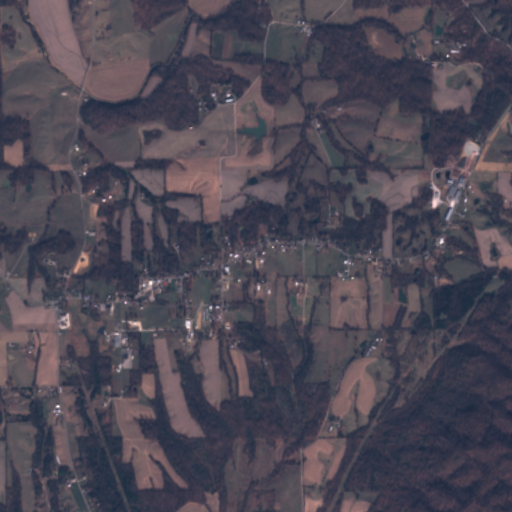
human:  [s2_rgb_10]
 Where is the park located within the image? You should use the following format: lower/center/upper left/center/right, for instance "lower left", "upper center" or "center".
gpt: The park is located in the center left of the image.
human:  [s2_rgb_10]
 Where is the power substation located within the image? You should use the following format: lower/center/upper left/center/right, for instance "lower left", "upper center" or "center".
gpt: The power substation is located in the center left of the image.
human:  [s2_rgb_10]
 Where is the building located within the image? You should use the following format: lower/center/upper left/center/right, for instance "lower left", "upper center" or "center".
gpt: The building is located in the lower left of the image.
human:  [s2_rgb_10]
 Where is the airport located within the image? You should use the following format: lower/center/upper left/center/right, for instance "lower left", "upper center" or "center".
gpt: There is no airport in the image.